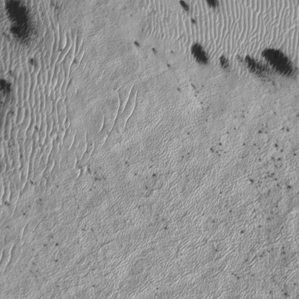
Label: frost